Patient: sex M, age 62
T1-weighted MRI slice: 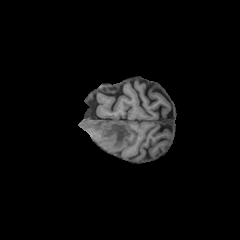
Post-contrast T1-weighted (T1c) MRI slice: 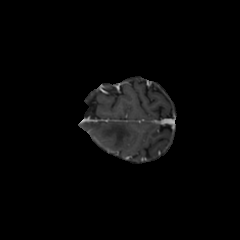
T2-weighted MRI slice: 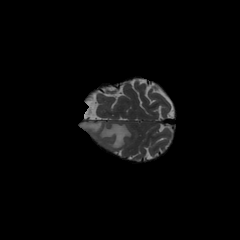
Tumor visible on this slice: yes
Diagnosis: Glioblastoma, IDH-wildtype
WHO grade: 4